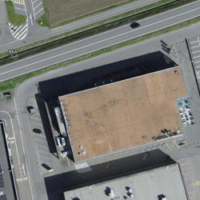
EUNIS habitat code: 56
Species observed at this site:
Dipsacus fullonum